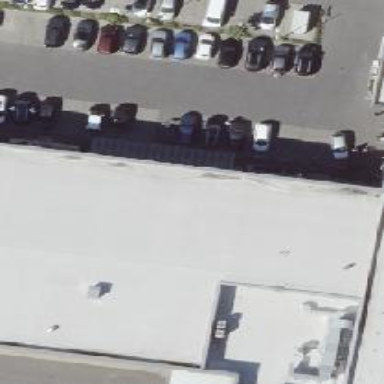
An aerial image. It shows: Kiosk.